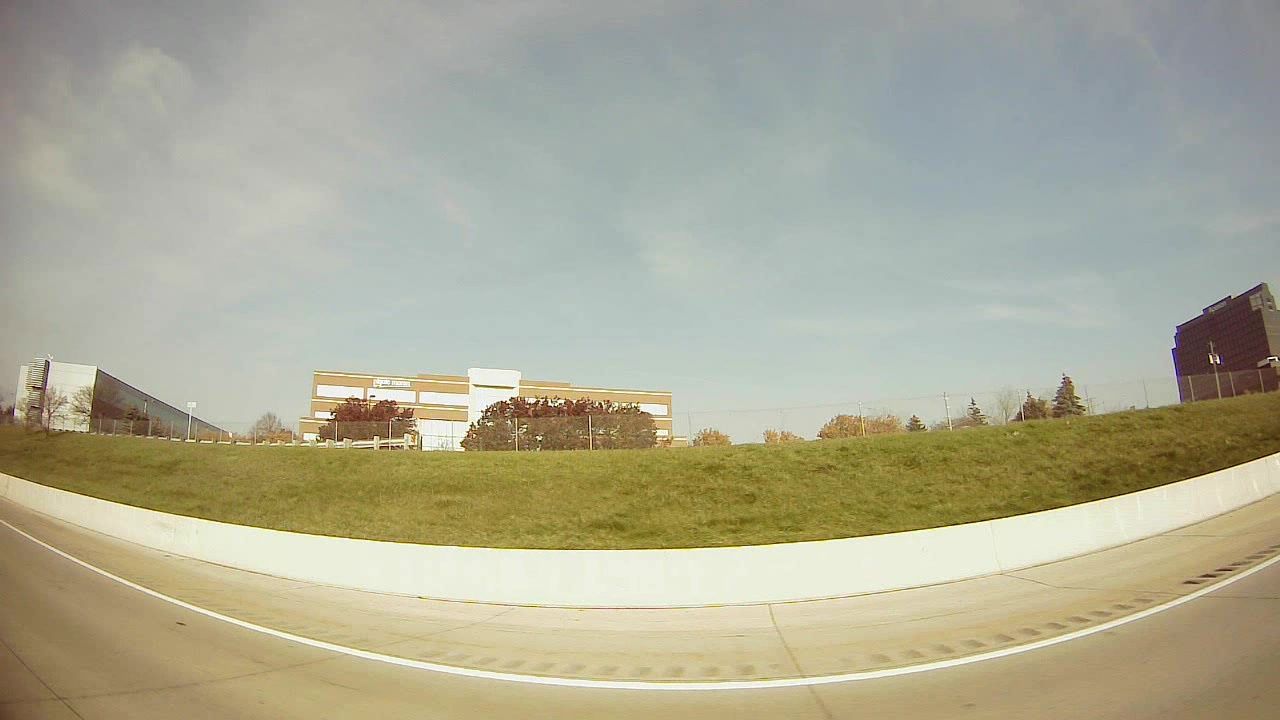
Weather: clear
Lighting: day
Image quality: good
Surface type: driving surface
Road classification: motorway
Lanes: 3
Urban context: low density rural
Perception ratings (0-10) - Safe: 0.98, Lively: 3.57, Beautiful: 3.54, Boring: 4.31, Depressing: 4.22, Wealthy: 1.67